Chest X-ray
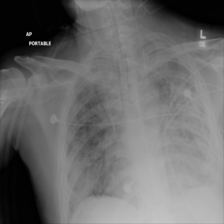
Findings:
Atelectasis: negative
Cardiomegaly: negative
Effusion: negative
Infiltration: positive
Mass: negative
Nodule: negative
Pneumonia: negative
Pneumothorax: negative
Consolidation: negative
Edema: negative
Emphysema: negative
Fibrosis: negative
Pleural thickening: negative
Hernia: negative